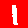
Digit: 1